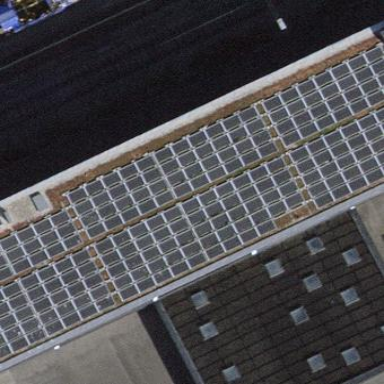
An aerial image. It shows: Solar power generator with photovoltaic panels.